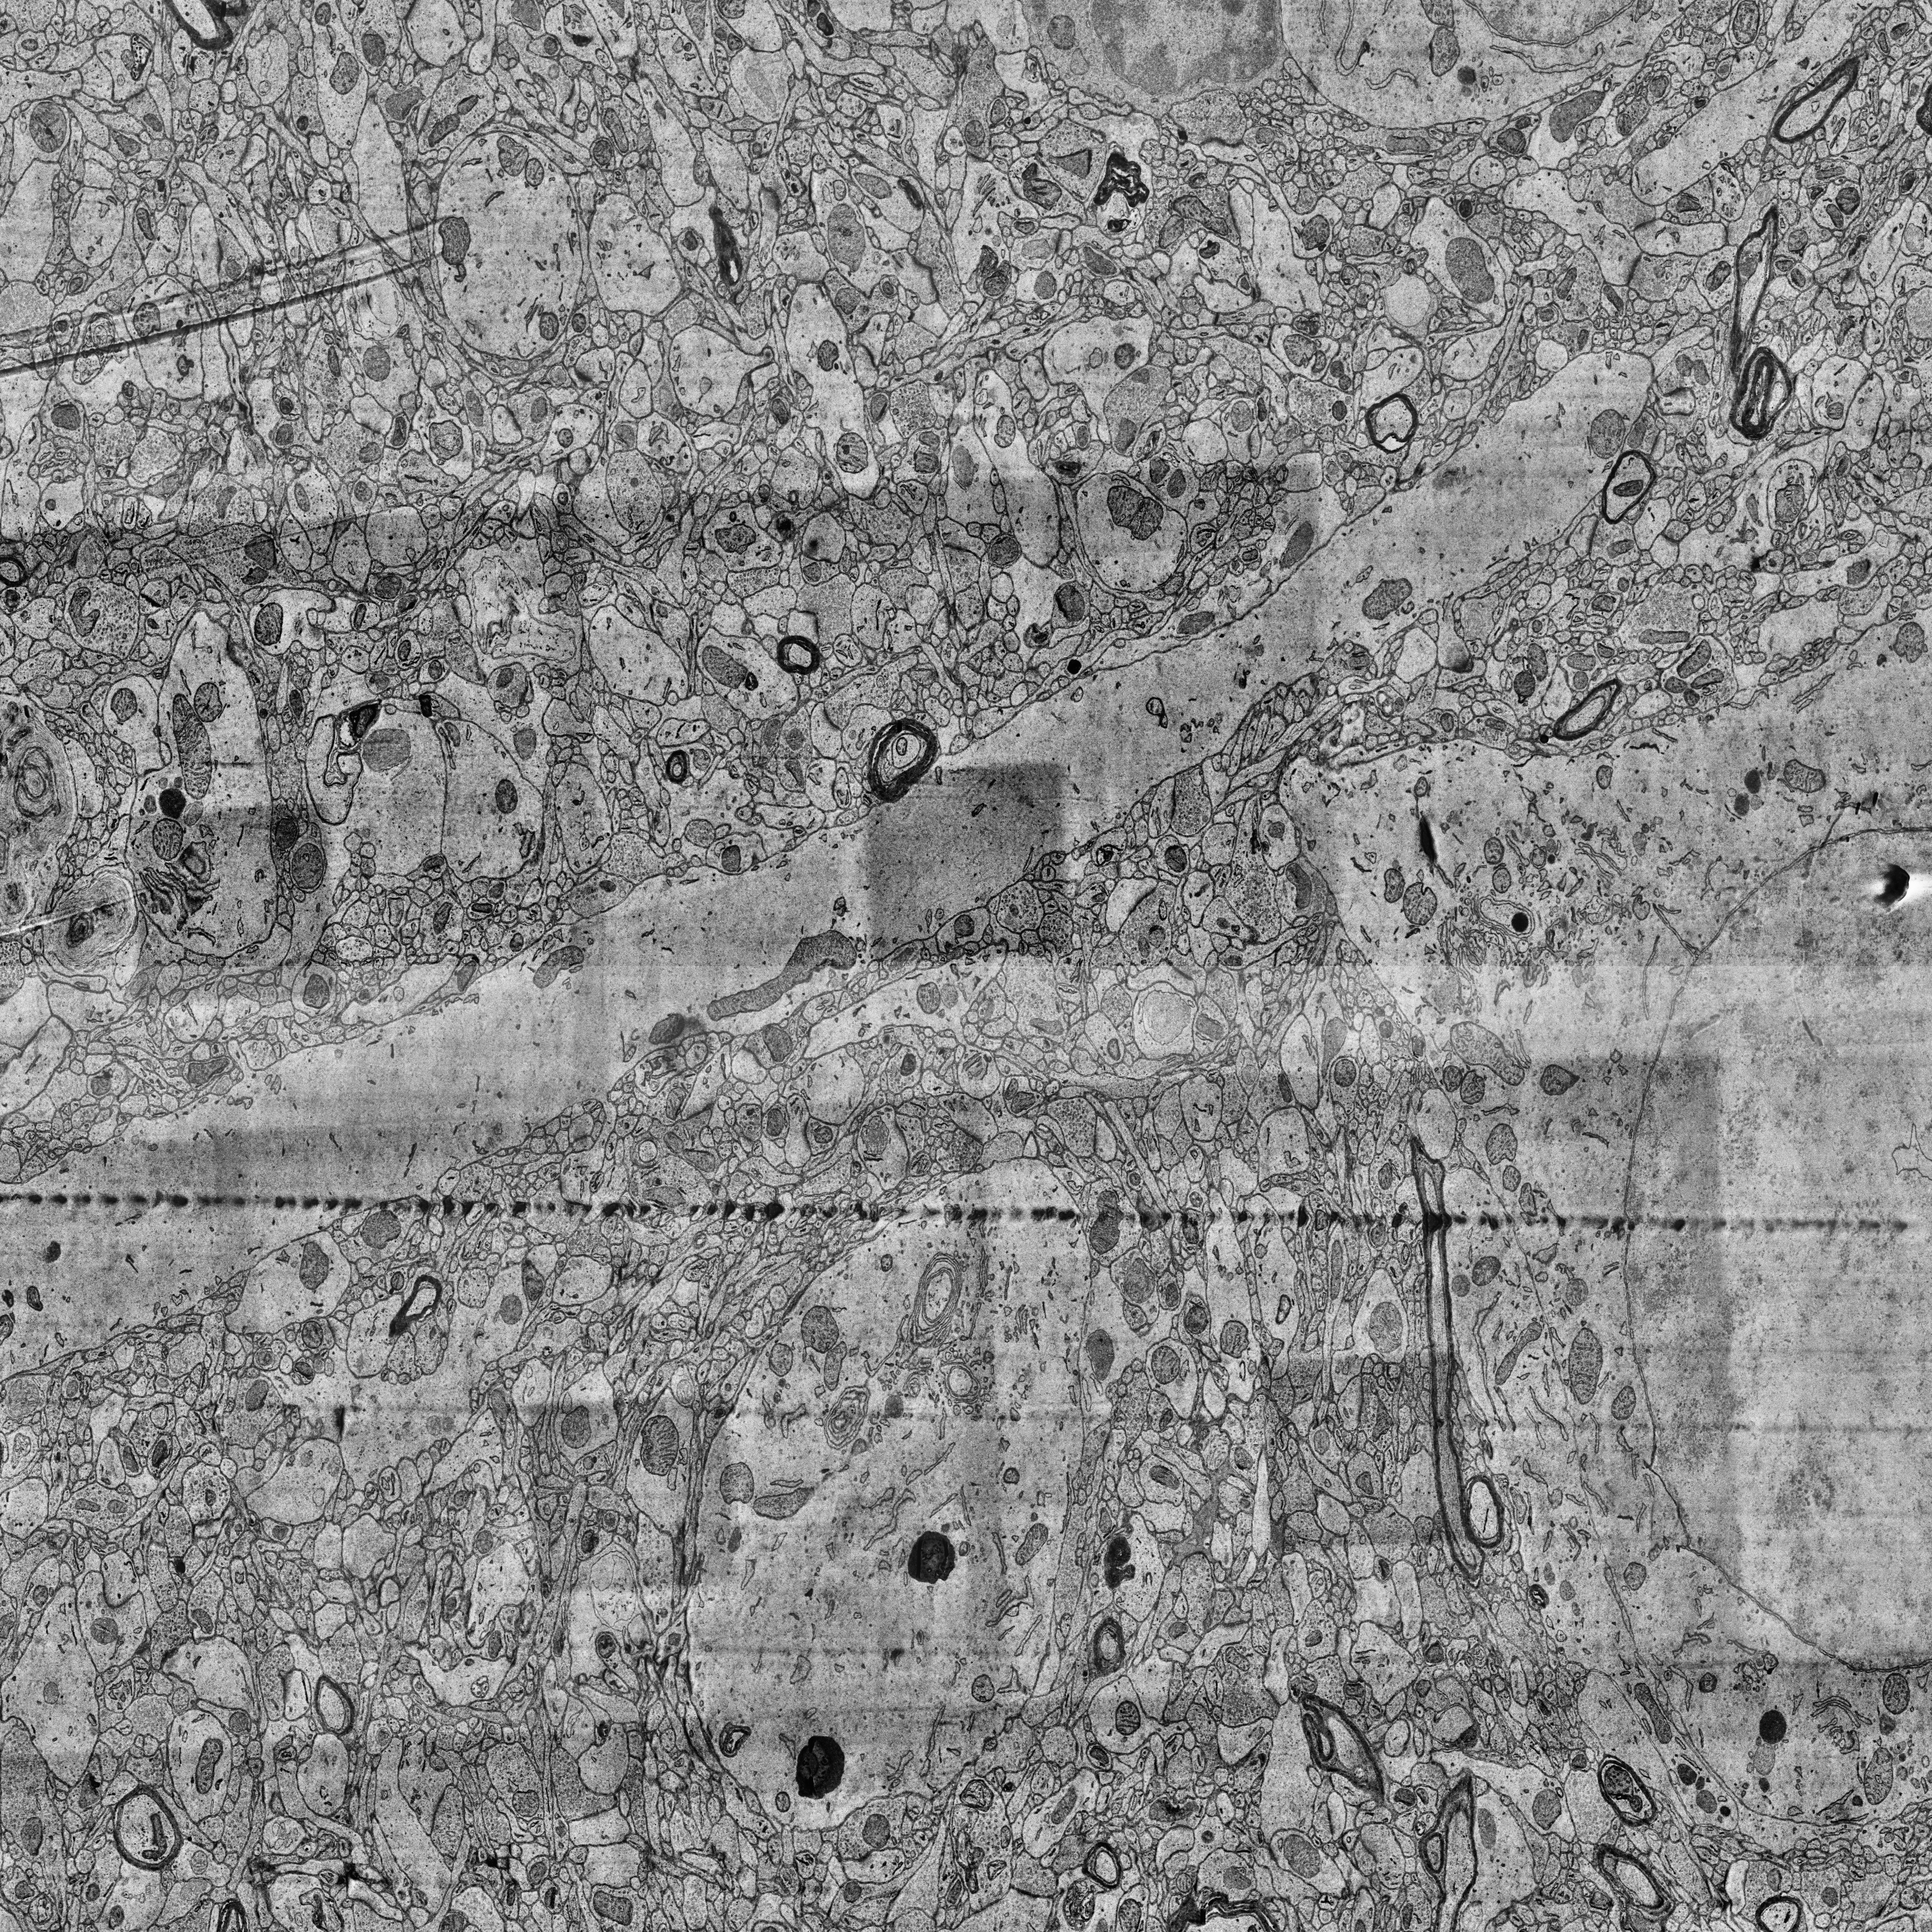
Electron microscopy slice of human cortex tissue
Slice depth (z): 313
Mitochondria instances in slice: 416